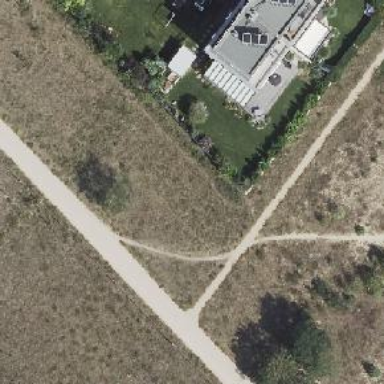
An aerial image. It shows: Dirt path.